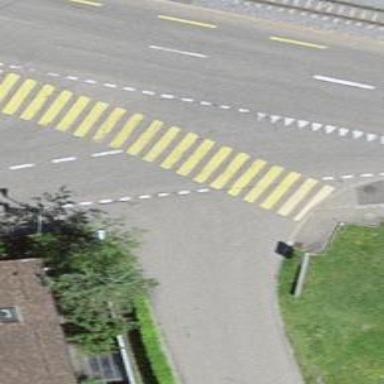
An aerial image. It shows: Uncontrolled road crossing.